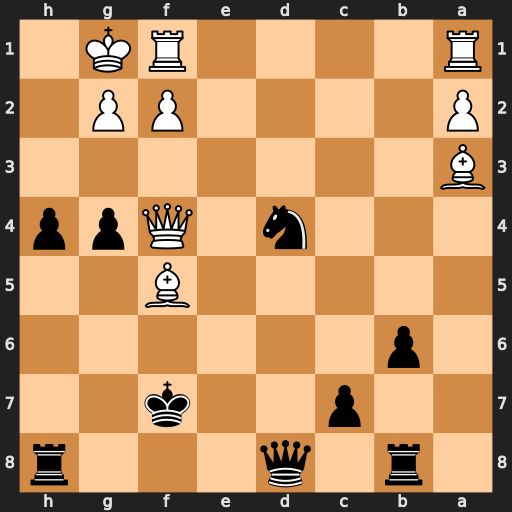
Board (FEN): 1r1q3r/2p2k2/1p6/5B2/3n1Qpp/B7/P4PP1/R4RK1
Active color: b
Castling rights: -
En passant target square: -
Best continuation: Ne2+ Kh1 Nxf4